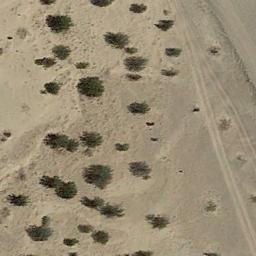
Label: chaparral